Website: walmart
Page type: order-returns
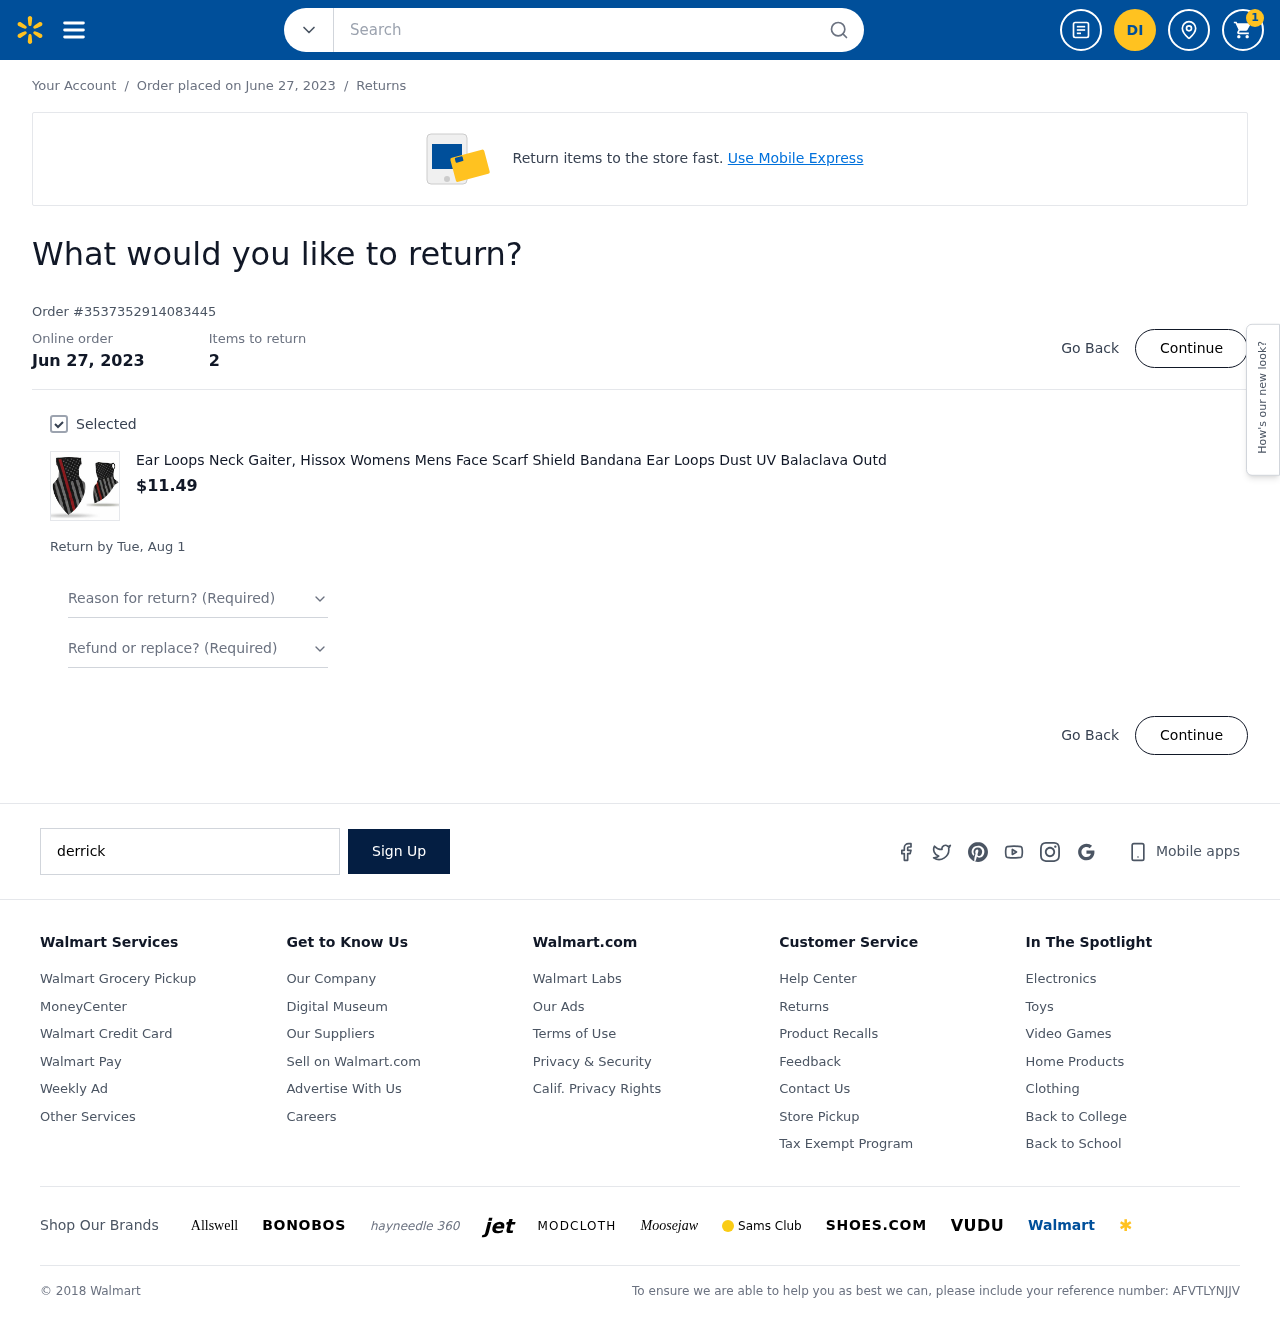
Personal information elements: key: PII_EMAIL
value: derrick_ingram@yahoo.com
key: PII_INITIALS
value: DI
Product elements: key: PRODUCT1_NAME
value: Ear Loops Neck Gaiter, Hissox Womens Mens Face Scarf Shield Bandana Ear Loops Dust UV Balaclava Outd
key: PRODUCT1_PRICE
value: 11.49
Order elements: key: ORDER_NUM_ITEMS
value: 1
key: ORDER_DATE
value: Order placed on June 27, 2023
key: ORDER_DATE
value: Jun 27, 2023
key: ORDER_ID
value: Order #3537352914083445
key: ORDER_NUM_ITEMS
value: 2
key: ORDER_RETURN_BY_DATE
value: Return by Tue, Aug 1
Search elements: key: HEADER_SEARCH
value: Search